Current action and preconditions to check: path_clear

Your task: For each precondition in the list above, predict whether it will hold at this action.

Consider the current scene as observed from the mobile robot's camera, and analyze the predicted future states of all dynamic agents (e.g., people, animals, vehicles, or any moving entities) within the NEXT SECOND.

IMPORTANT: Only answer "very likely" if you are absolutely certain—based on strong, clear evidence—that a dynamic agent will violate the precondition in the predicted future state. Do NOT answer "very likely" for unlikely, ambiguous, or low-probability risks.

Ask yourself for each precondition: Is there a high probability, with clear and convincing evidence, that the predicted future states of any dynamic agent will interfere with the predicted future state of the currently executing action within the NEXT SECOND, causing that precondition to fail?

Assess the risk level based on these predictions. Use "likely" or "very likely" if motions create a clear risk of interference.

Use "neutral" or "improbable" if agents are nearby but their predicted paths are clearly diverging or non-conflicting.

Failure Risk Categories: "very improbable", "improbable", "neutral", "likely", "very likely"

Answer Format: Output ONLY the probability_of_failure value from these categories: "very improbable", "improbable", "neutral", "likely", "very likely"

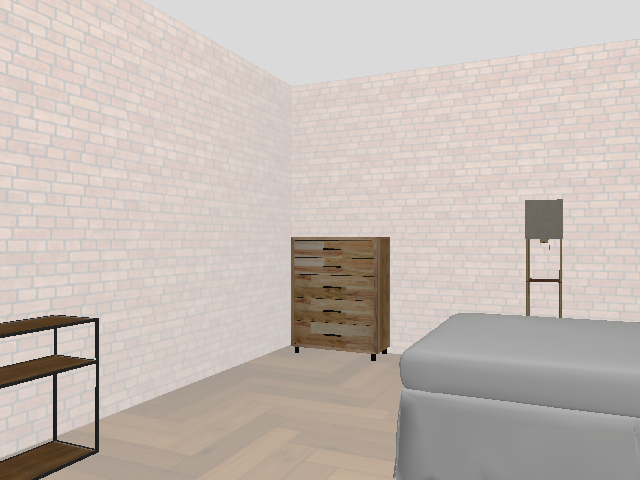

Answer: very improbable